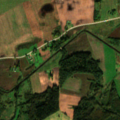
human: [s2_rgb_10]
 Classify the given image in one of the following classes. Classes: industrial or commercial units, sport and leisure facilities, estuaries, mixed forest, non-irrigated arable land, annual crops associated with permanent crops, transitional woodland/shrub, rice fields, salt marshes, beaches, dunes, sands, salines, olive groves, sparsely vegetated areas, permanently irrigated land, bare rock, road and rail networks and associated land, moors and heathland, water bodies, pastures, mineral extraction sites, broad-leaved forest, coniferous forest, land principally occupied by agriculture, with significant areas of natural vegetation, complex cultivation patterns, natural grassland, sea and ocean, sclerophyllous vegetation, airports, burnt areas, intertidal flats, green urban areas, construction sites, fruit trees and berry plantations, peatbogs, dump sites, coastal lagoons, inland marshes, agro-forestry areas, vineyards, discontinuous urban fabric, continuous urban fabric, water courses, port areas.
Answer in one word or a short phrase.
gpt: non-irrigated arable land, land principally occupied by agriculture, with significant areas of natural vegetation, coniferous forest, mixed forest